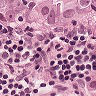
Metastatic tissue present: yes